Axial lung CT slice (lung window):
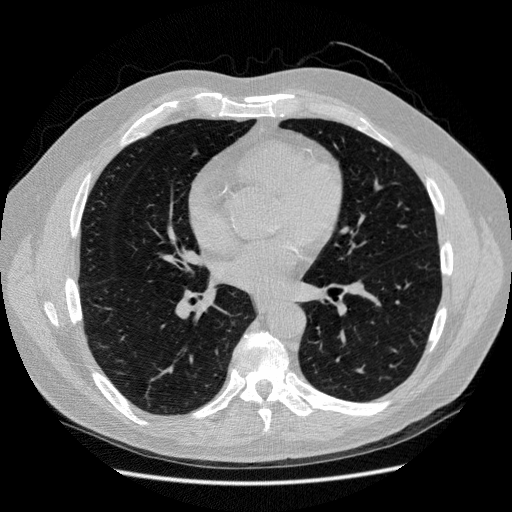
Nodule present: no